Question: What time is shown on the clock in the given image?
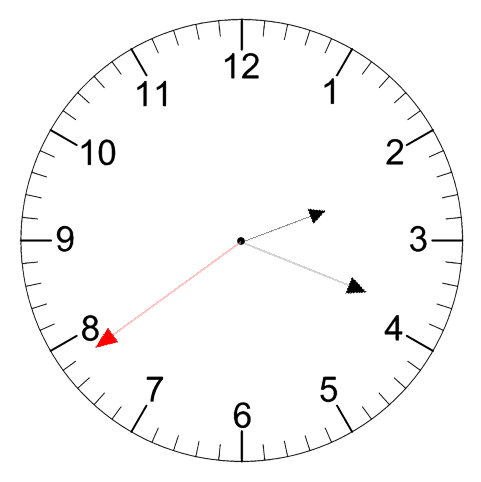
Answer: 02:18:39